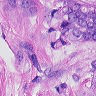
Metastatic tissue present: yes